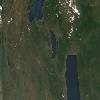
Label: land